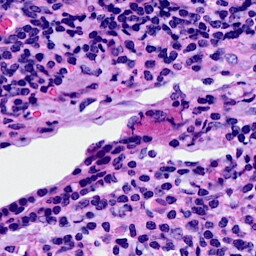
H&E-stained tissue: Breast